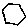
Label: hexagon